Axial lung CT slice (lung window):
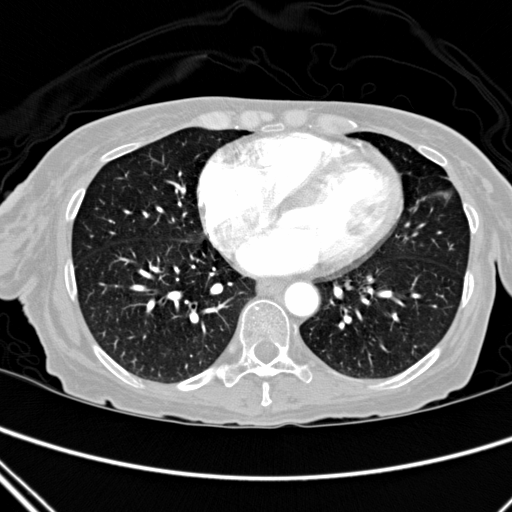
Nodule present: no